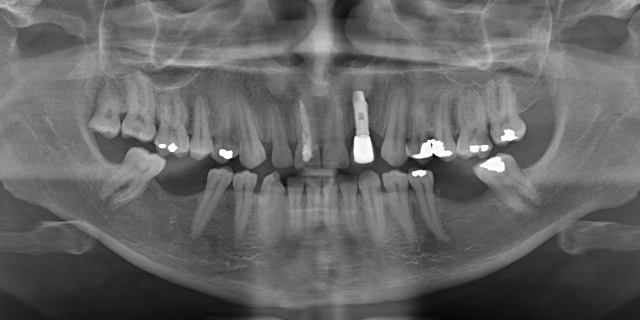
adult